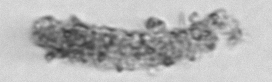
Label: fecal_pellet